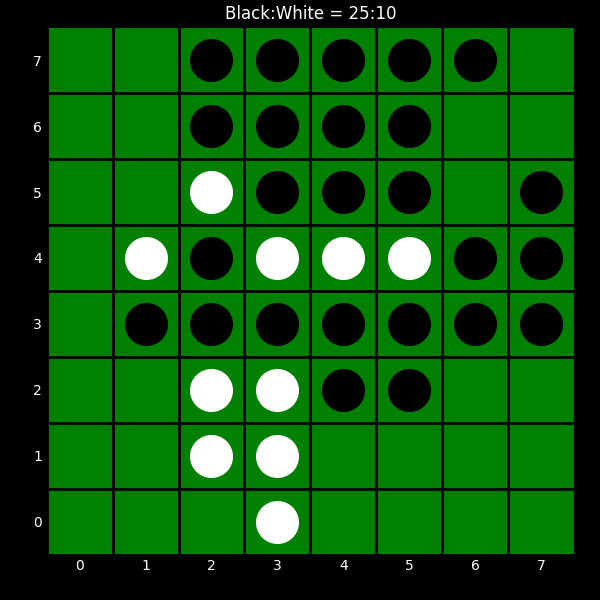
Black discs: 25
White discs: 10